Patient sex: M
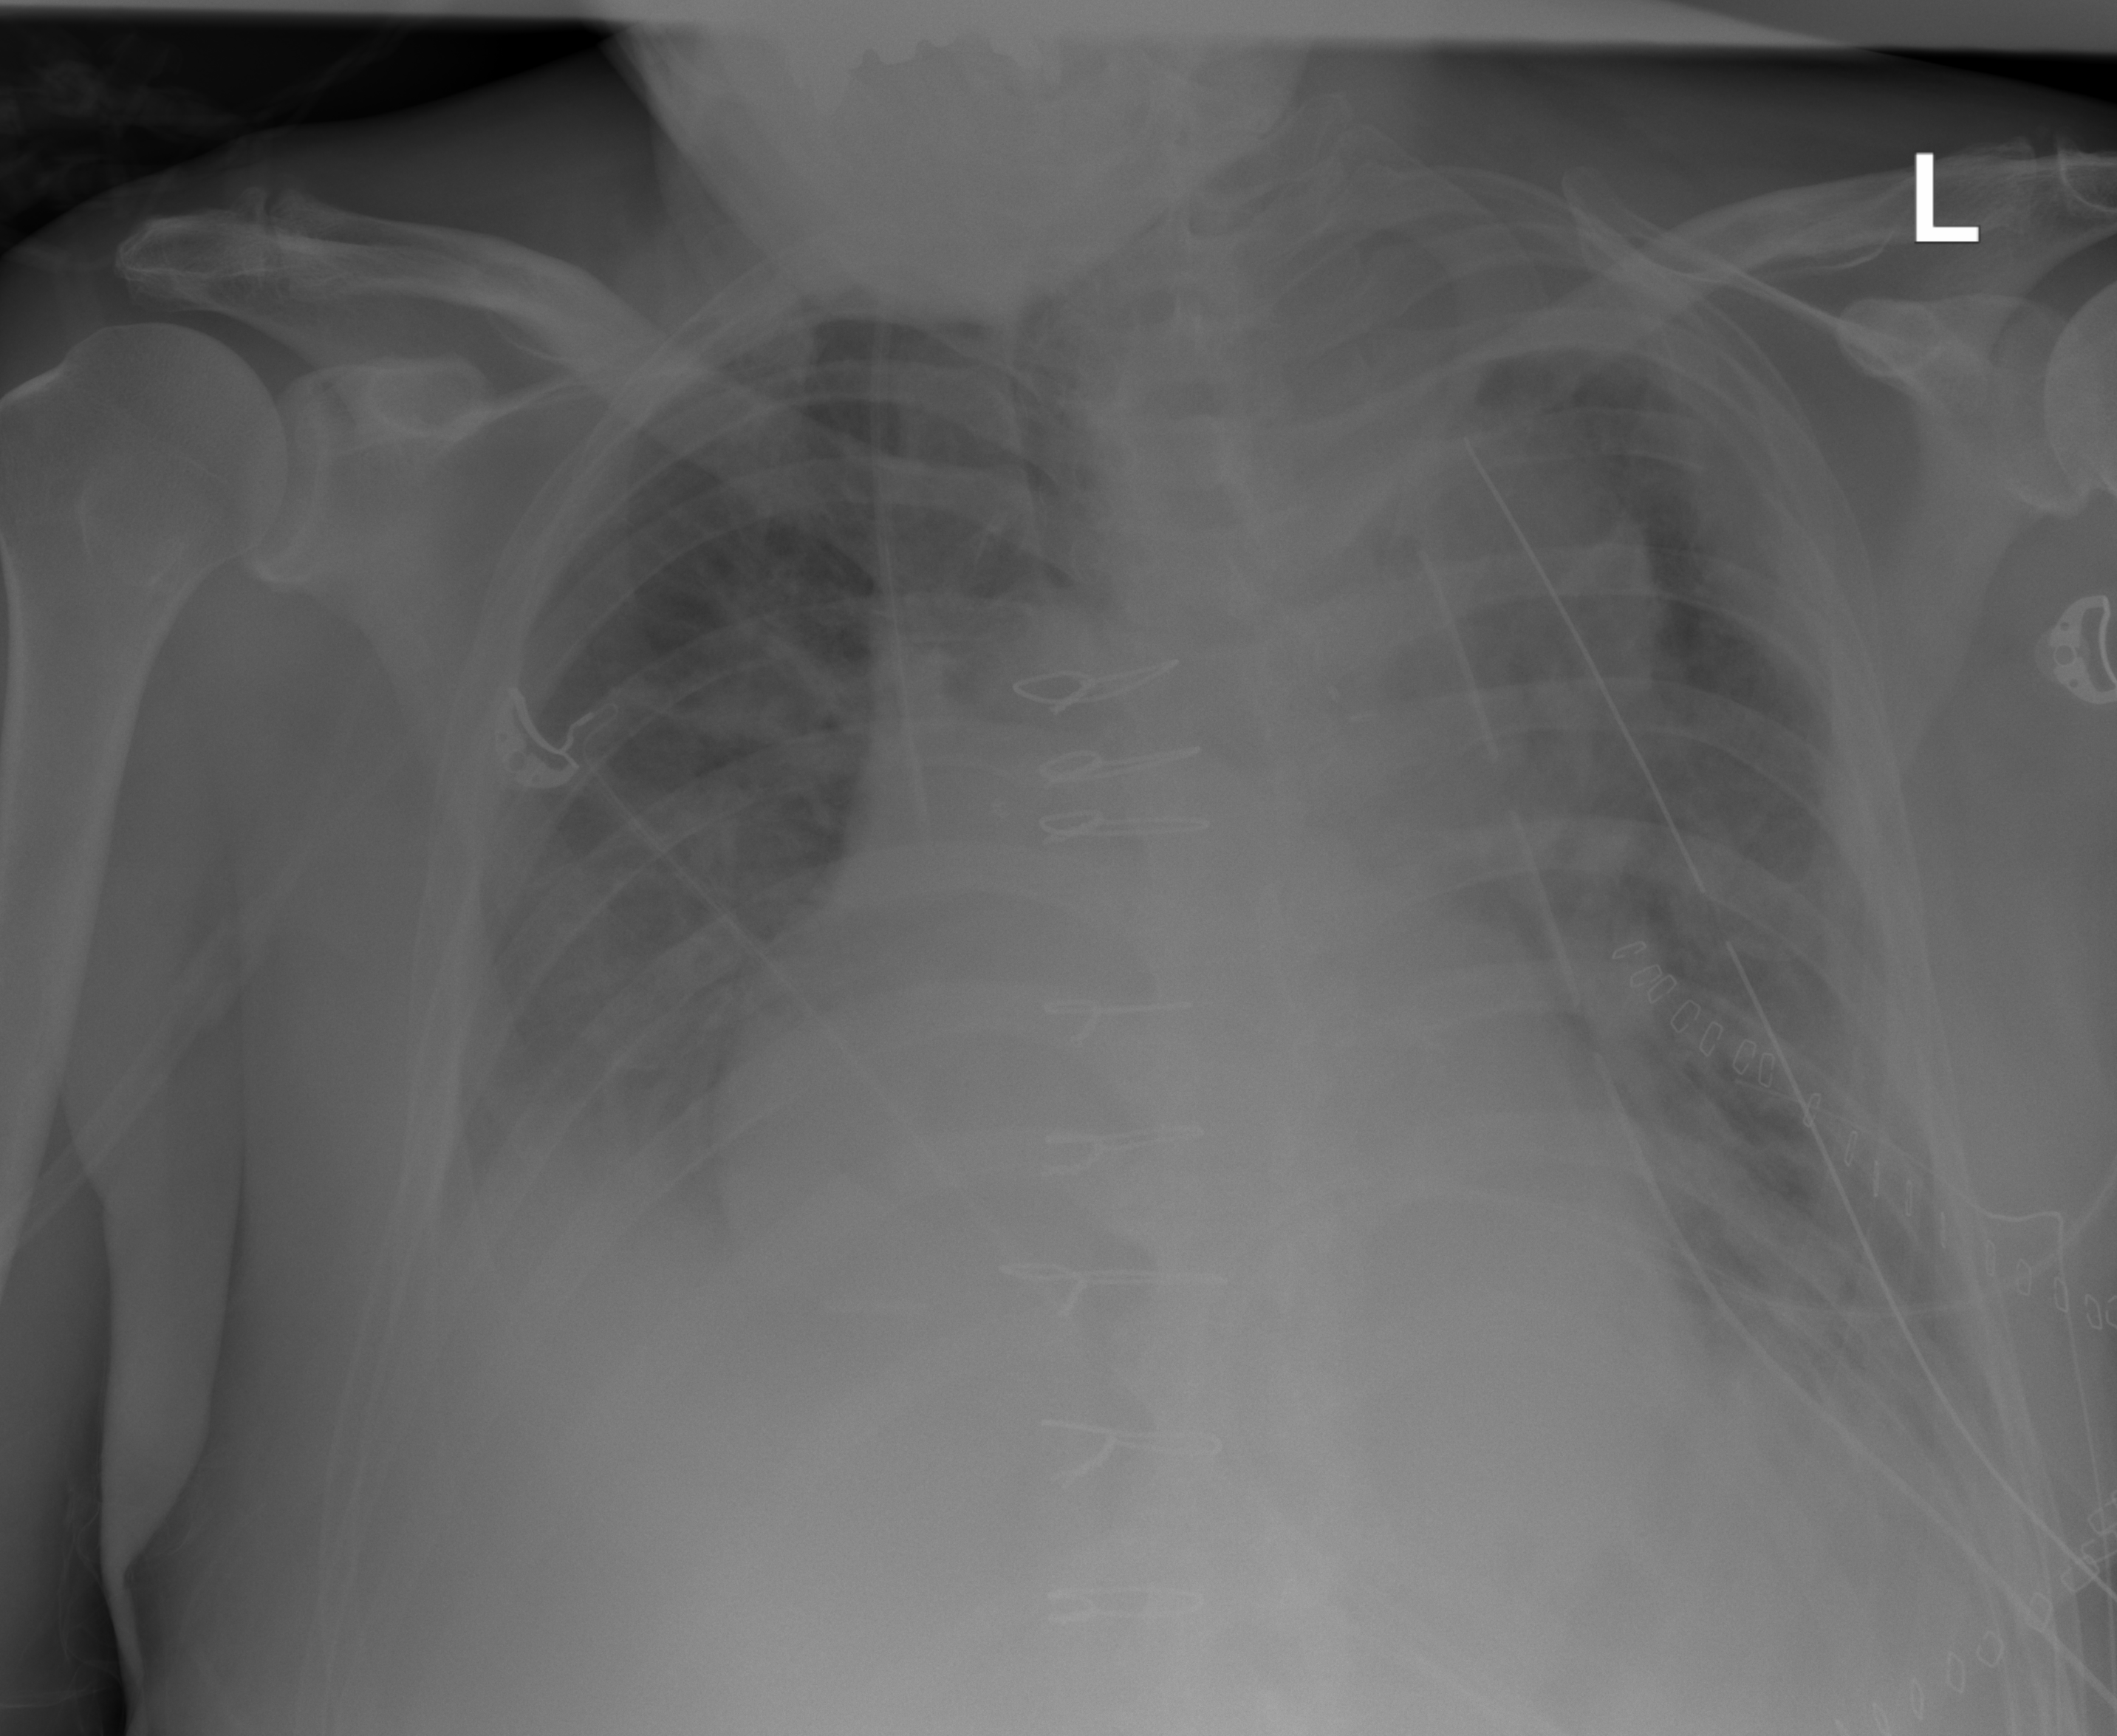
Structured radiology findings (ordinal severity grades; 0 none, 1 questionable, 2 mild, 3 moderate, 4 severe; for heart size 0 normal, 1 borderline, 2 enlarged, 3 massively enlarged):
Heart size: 2
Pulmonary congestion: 3
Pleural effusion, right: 2
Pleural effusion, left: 2
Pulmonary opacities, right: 2
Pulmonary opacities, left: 2
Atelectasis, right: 3
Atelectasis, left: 3